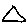
Label: triangle